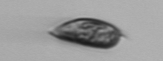
Label: Prorocentrum_triestinum